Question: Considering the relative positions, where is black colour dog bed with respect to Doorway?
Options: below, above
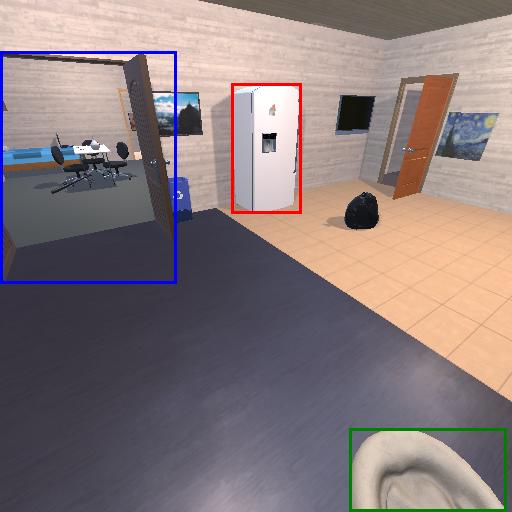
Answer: below